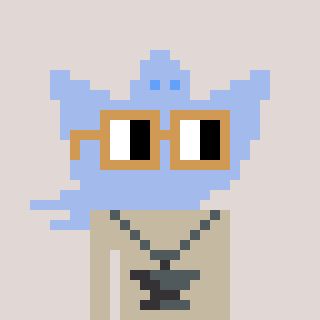
a pixel art character with square brown glasses, a ghost-B-shaped head and a bege-colored body on a warm background